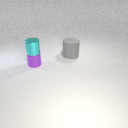
small purple metal cylinder below small cyan metal cylinder